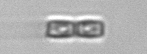
Label: Bacillariophyceae_morphotype1